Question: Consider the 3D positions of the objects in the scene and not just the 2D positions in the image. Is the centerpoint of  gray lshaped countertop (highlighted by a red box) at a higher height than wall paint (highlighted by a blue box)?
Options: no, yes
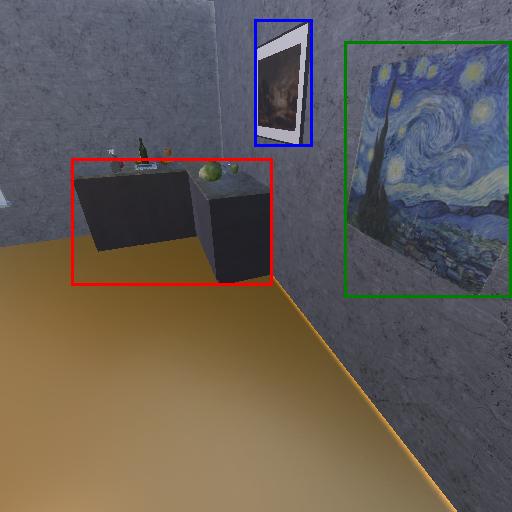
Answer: no